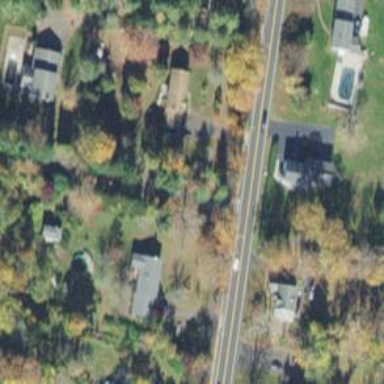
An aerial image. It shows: Residential driveway designated as service road.